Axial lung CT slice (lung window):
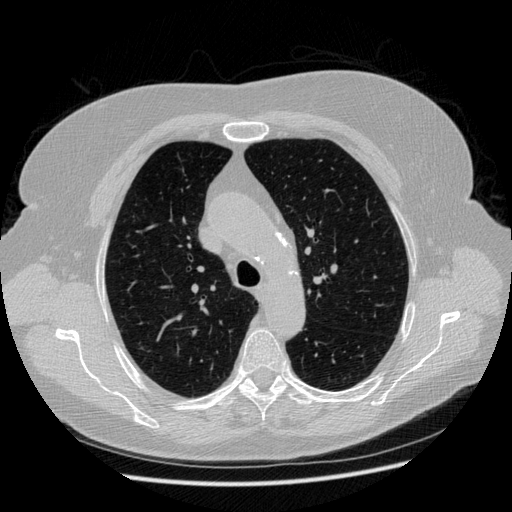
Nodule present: yes
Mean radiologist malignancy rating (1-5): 4